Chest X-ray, AP view. Patient: 36 years old, sex F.
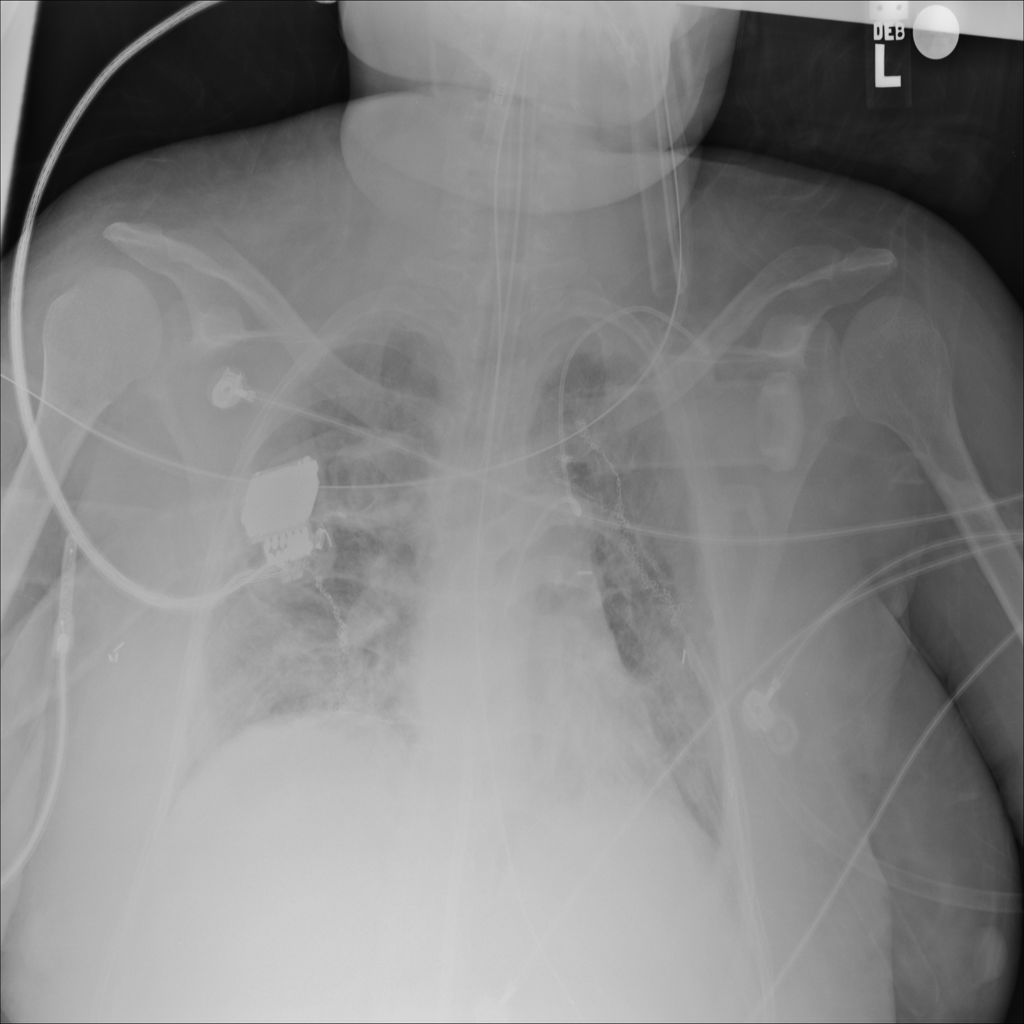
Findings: No Finding